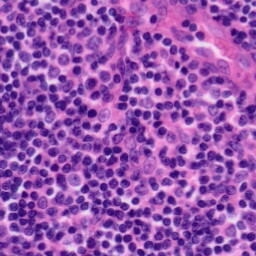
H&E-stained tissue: Tonsil